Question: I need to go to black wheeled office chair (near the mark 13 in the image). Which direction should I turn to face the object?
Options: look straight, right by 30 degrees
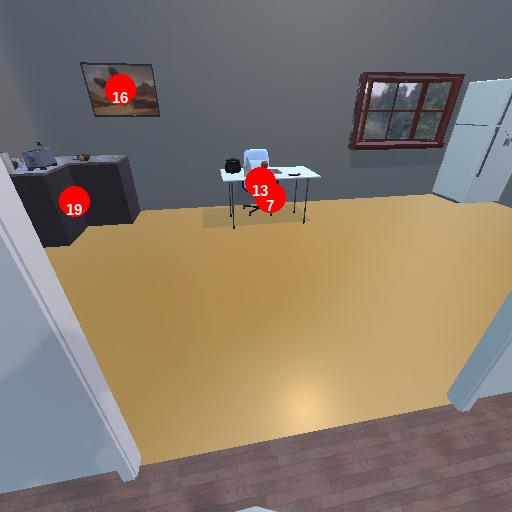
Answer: look straight